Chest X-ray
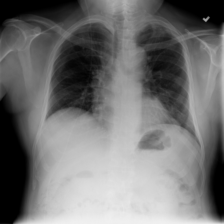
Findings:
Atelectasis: negative
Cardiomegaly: negative
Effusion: negative
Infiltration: negative
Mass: negative
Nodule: negative
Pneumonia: negative
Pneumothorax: negative
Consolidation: negative
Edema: negative
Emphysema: negative
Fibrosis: negative
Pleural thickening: negative
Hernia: negative